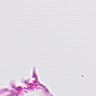
Metastatic tissue present: no